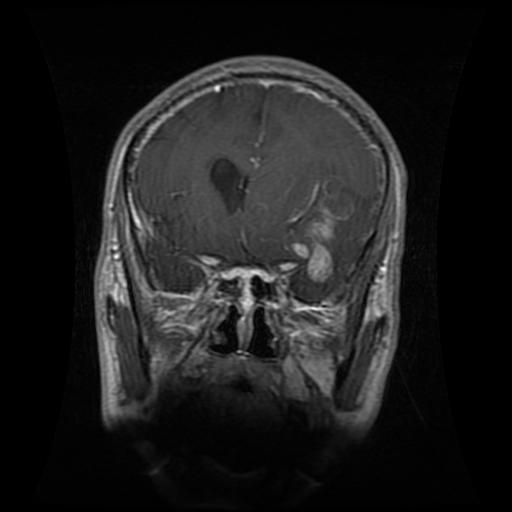
Label: glioma